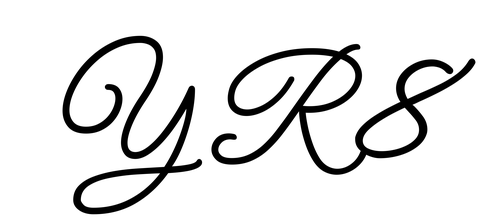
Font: MeowScript-Regular